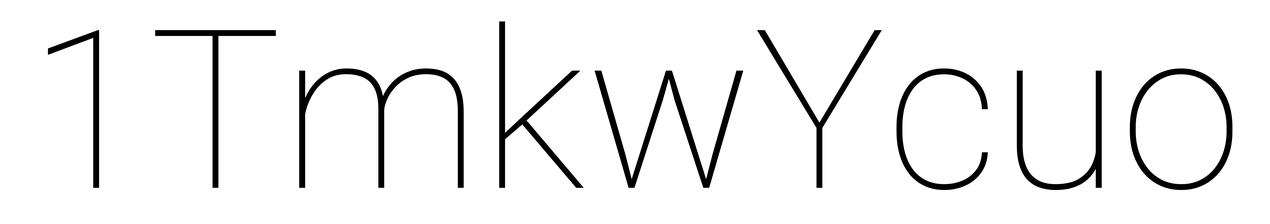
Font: Roboto_Thin